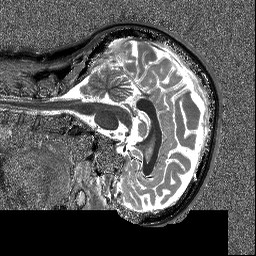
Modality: T1map
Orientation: sagittal
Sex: female